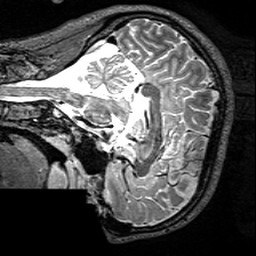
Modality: T2w
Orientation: sagittal
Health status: healthy
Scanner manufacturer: siemens
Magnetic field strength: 3 T
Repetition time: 4.8 s
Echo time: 0.458 s